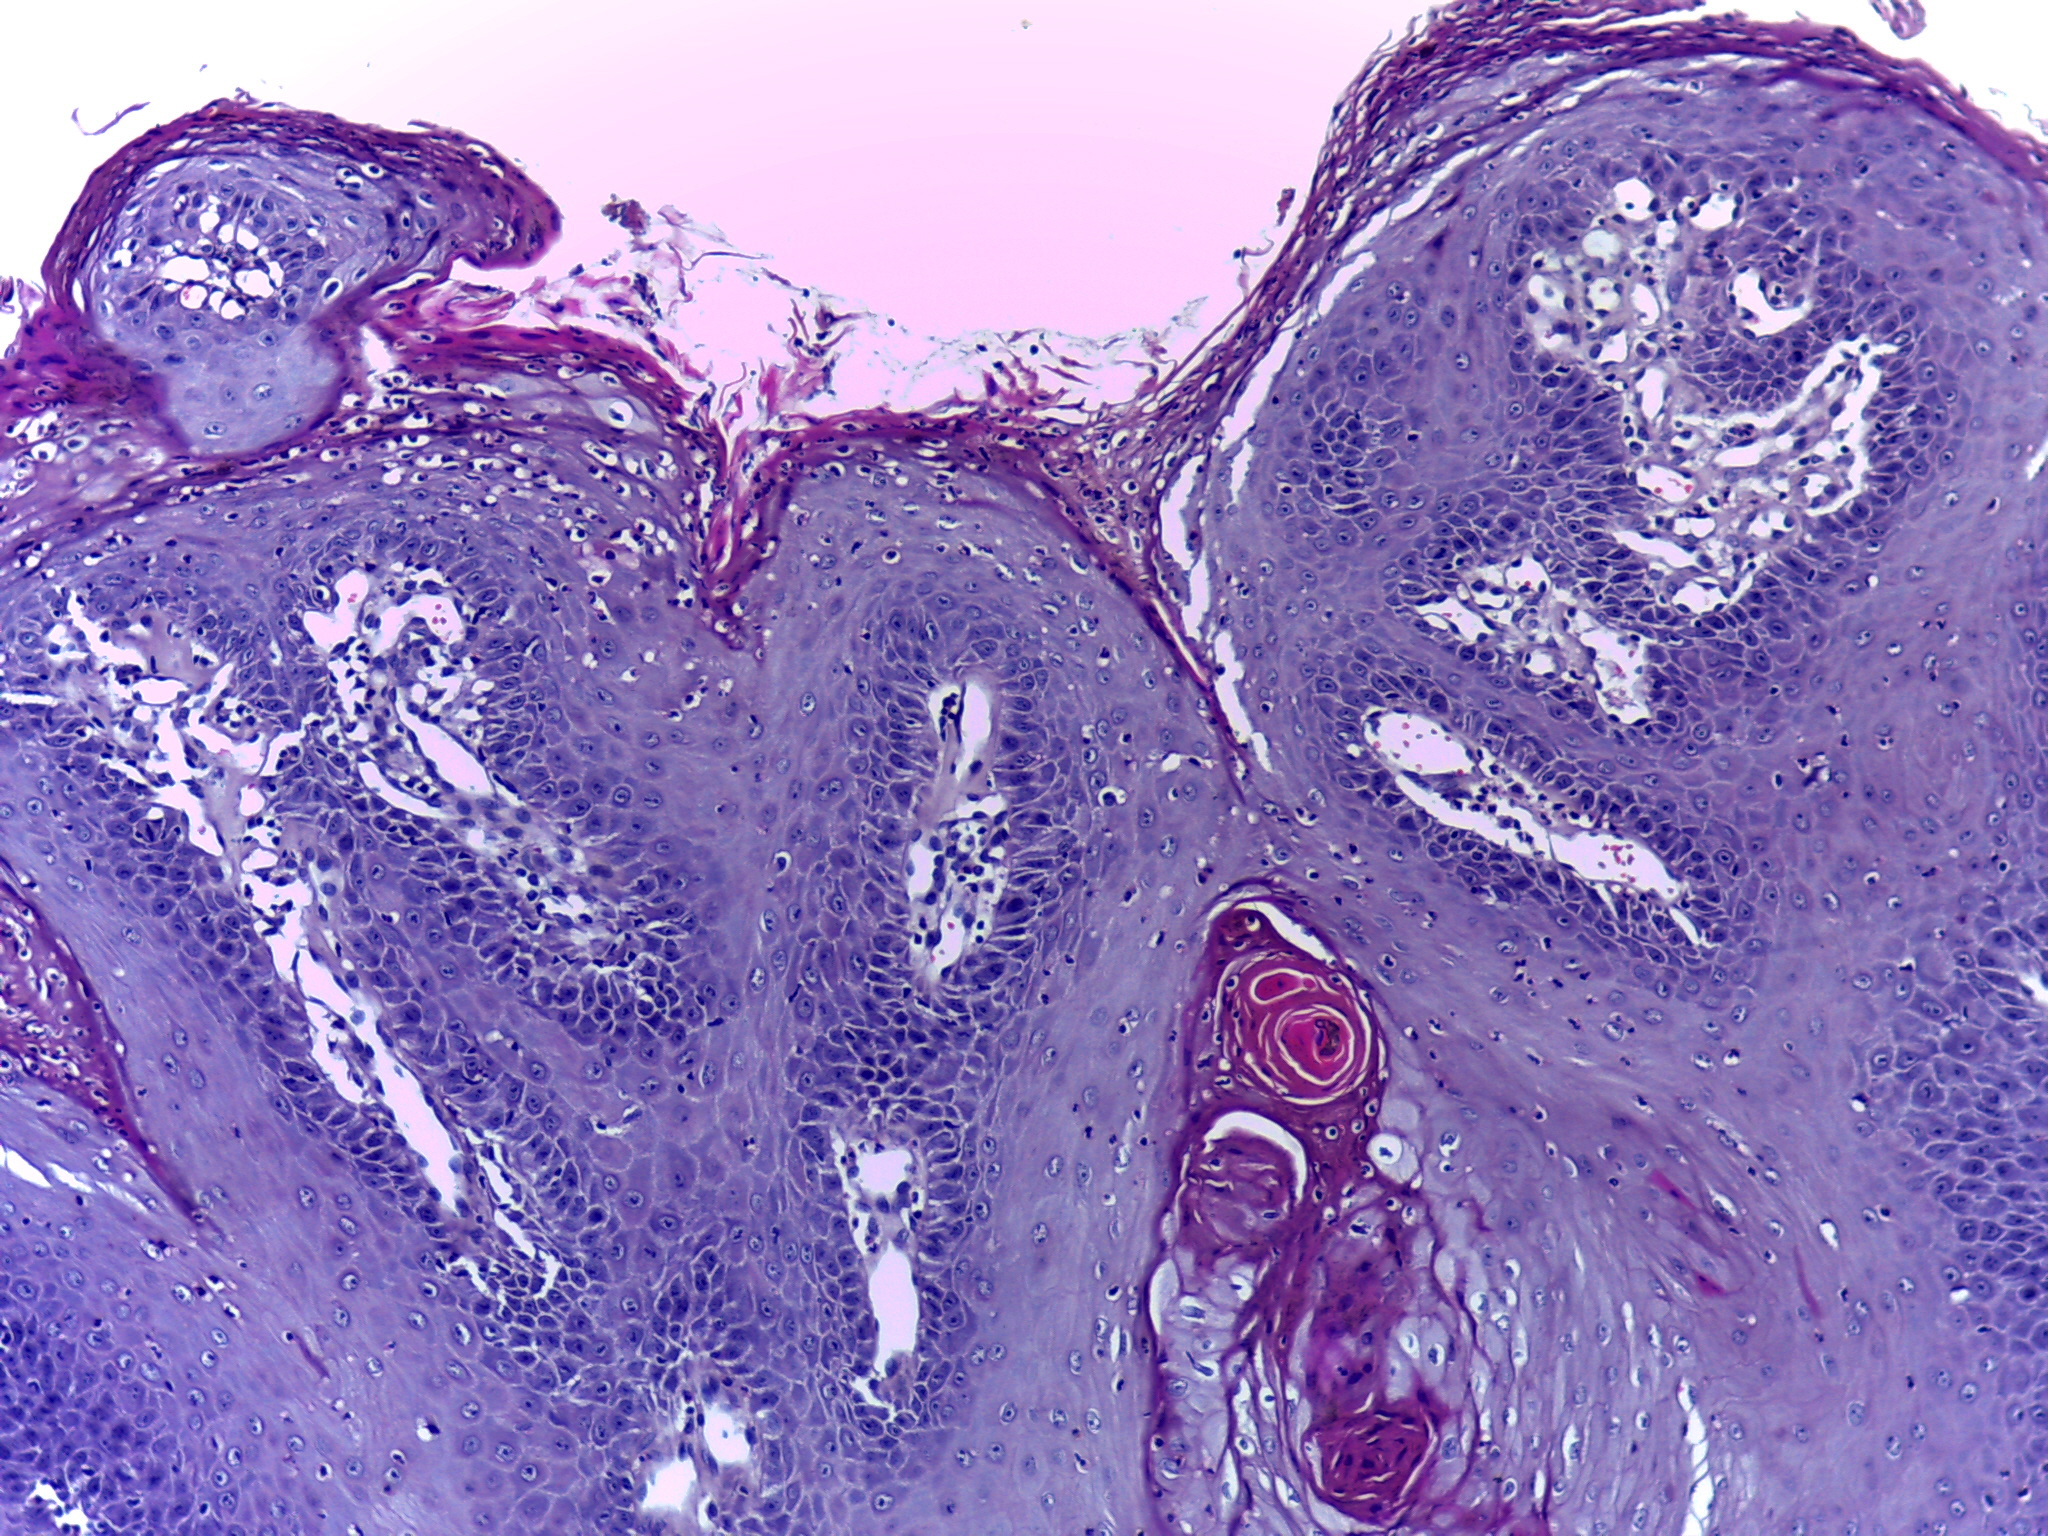
Diagnosis: OSCC